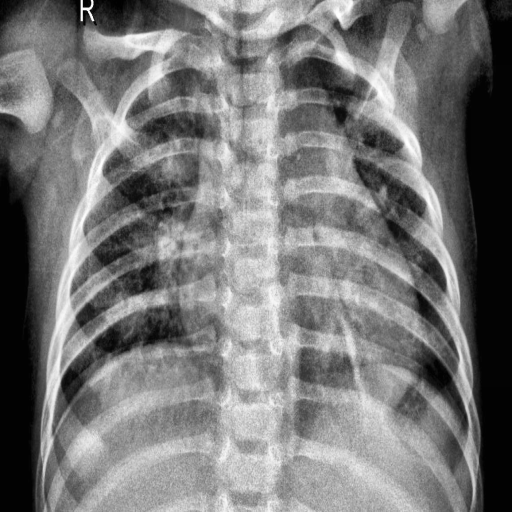
Finding: PNEUMONIA